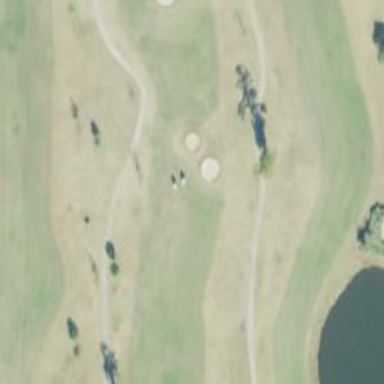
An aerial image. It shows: Golf hole.